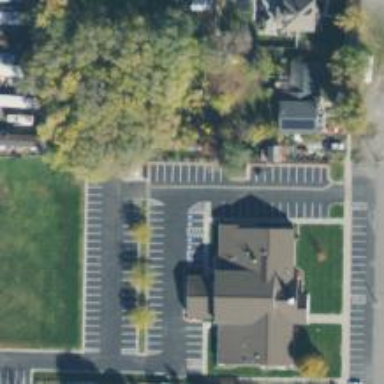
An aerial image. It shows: Parking space.